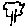
Label: tree